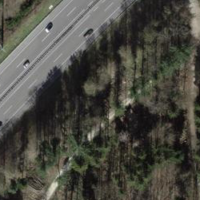
EUNIS habitat code: 44
Species observed at this site:
Lamium galeobdolon